Question: I am not able to create a .p12 certificate.. It is disabled for some reason..What am I doing wrong here? Thanks..

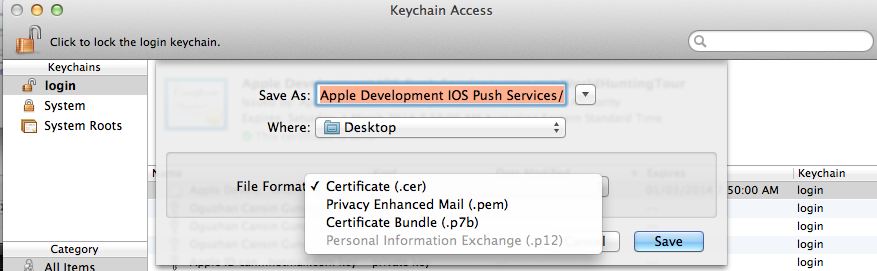
Answer: If you are trying to export 'Certificate' then it'll give format as '.cer'. To get '.p12' file you need to export your 'key' files. In your 'Key Chain Access', In 'Category' section, select 'Keys'.